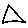
Label: triangle